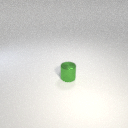
small green metal cylinder